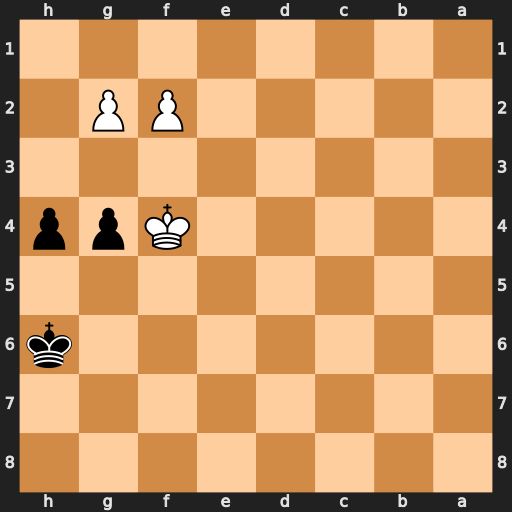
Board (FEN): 8/8/7k/8/5Kpp/8/5PP1/8
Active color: b
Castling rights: -
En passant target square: -
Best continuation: Kh5 f3 g3 Ke3 h3